Question: I am developing an application in IOS in which I want to set an image on in the shape given in the attached image. How can I do that? Please suggest me.

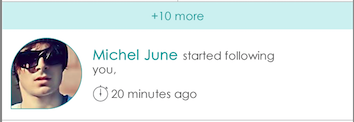
Answer: One hours of hard working. Finally... I have added the green border too.
First of you, you just define the path that can clip the image.
'''
- (CGPathRef) pathInRect:(CGRect)rect radius:(CGFloat)radius
{
CGMutablePathRef retPath = CGPathCreateMutable();
CGPathMoveToPoint(retPath, NULL, rect.origin.x + radius, rect.origin.y + 2 * radius);
CGPathAddLineToPoint(retPath, NULL, rect.origin.x, rect.origin.y + 2 * radius);
CGPathAddLineToPoint(retPath, NULL, rect.origin.x, rect.origin.y + radius);
CGPathAddArcToPoint(retPath, NULL, rect.origin.x, rect.origin.y, rect.origin.x + radius, rect.origin.y, radius);
CGPathAddArcToPoint(retPath, NULL, rect.origin.x + 2 * radius, rect.origin.y, rect.origin.x + radius * 2, rect.origin.y + radius, radius);
CGPathAddArcToPoint(retPath, NULL, rect.origin.x + 2 * radius, rect.origin.y + 2 * radius, rect.origin.x + radius, rect.origin.y + 2 * radius, radius);
CGPathCloseSubpath(retPath);
return retPath;
}
'''
In my old project, I am using drawRect for UITableViewCell, so I reuse the code. The code firstly create a new clipped image based on the path, then draw the image. After that, a border with the same path is drawn too.
'''
#define PHOTO_SIDE 40.f
-(void)drawRect:(CGRect)rect {
CGRect frame = CGRectMake(20, 20, PHOTO_SIDE, PHOTO_SIDE);
//Draw clipped image
UIImage *image = [Your Image];
UIGraphicsBeginImageContext(CGSizeMake(PHOTO_SIDE, PHOTO_SIDE));
CGPathRef path = [self pathInRect:frame radius:PHOTO_SIDE / 2];
CGContextAddPath(context, path);
CGContextClip(context);
[image drawInRect:CGRectMake(0, 0, PHOTO_SIDE, PHOTO_SIDE)];
UIImage *newImage = UIGraphicsGetImageFromCurrentImageContext();
UIGraphicsEndImageContext();
[newImage drawInRect:frame];
//Draw Border
CGContextSaveGState(context);
[[UIColor greenColor] setStroke];
CGContextSetLineWidth(context, 1.0f);
CGContextAddPath(context, path);
CGContextStrokePath(context);
CGContextRestoreGState(context);
}
'''